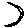
Label: moon